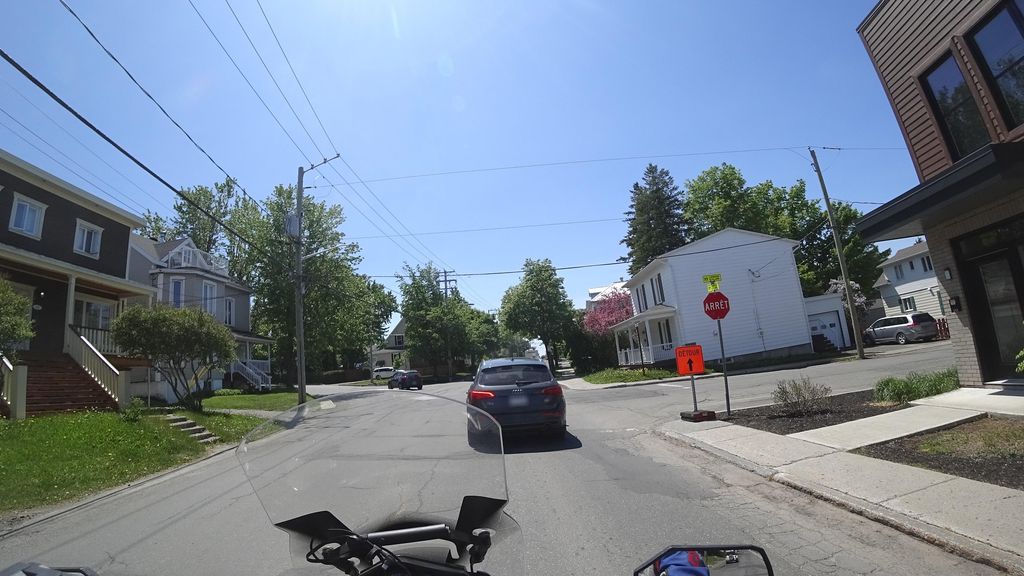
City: quebec_city